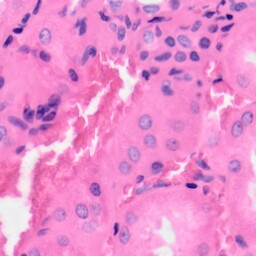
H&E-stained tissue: Kidney